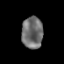
Tissue: prostate
Cell type: T cells
Senescence score: 0.2159
Nuclear area (px): 660
Mean DAPI intensity: 111.021